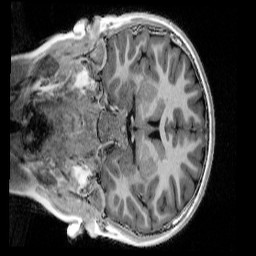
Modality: UNIT1_denoised
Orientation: coronal
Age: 10
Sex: male
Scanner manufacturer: siemens
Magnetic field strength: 3 T
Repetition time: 4 s
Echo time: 0.00303 s